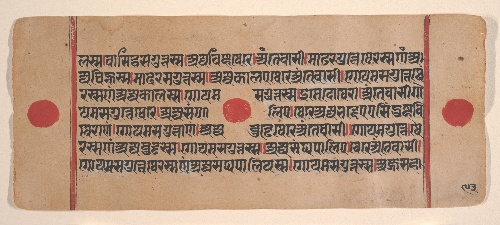
Date: 15th century
Object type: Folio
Classification: Paintings
Medium: Ink, opaque watercolor, and gold on paper
Culture: India (Gujarat)
Dimensions: 4 3/8 x 10 5/8 in. (11.1 x 27 cm)
Department: Asian Art
Credit line: Rogers Fund, 1955
Accession year: 1955
Repository: Metropolitan Museum of Art, New York, NY